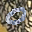
Label: 0